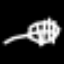
Label: leaf